Interaction volume radius: 5 \u00c5
Interaction volume height: 35 \u00c5
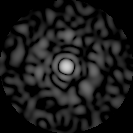
Disorder parameter: 0.8648